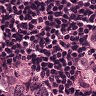
Metastatic tissue present: yes